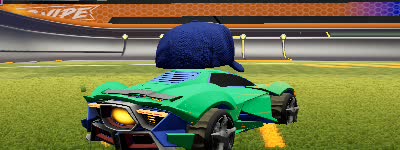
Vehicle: werewolf